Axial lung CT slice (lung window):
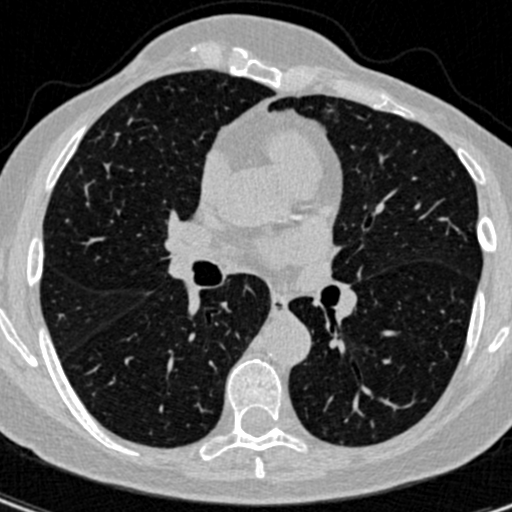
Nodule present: no